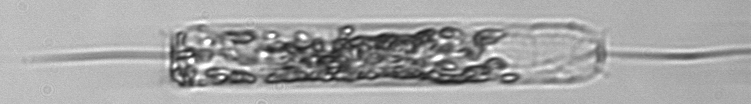
Label: Ditylum_brightwellii